Question: Thank you for reading this question and the attempt you will put into this to help me,appreciate it.
Anyways, i have an excel file that i am trying to get into SQL via import. Everything works fine but when I check excel i see some rows as null where there should be values. (btw my date format in SQL is mdy). So I checked in excel and saw that the dates were a little different so i selected the column and formatted them the same. However i still noticed the same error. Upon further investigation I realize the dates are still different in the fomular bar and the dates formatted as '30-sept-93 (with the little green mark in the corner) come over correctly while those that look like 5/7/1993.
I was wondering if there was some way or macro that i can change all those dates to ACTUALLY be like this correct rather than just looking right and breaking in SQL

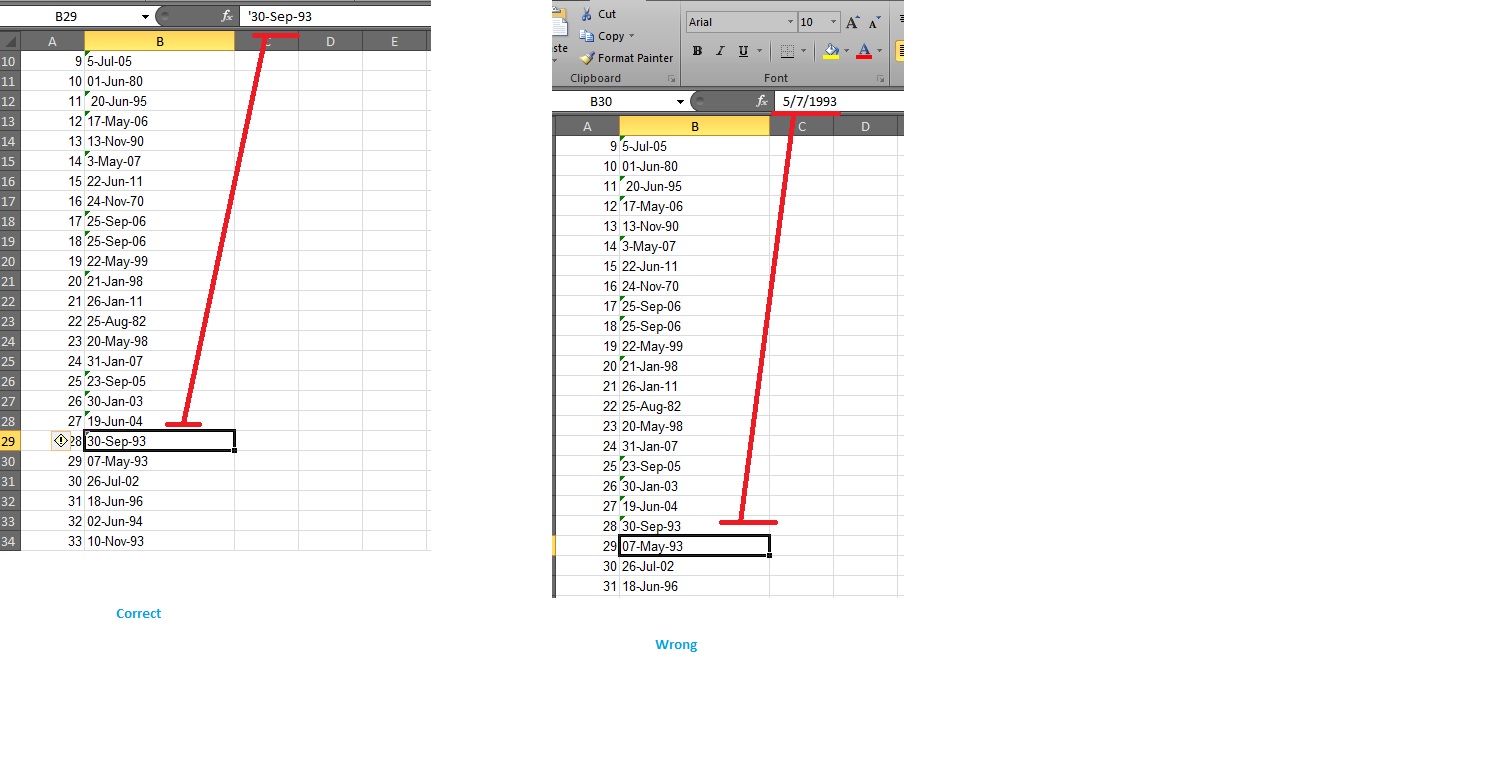
Answer: Try using '=DATEVALUE(TEXT(A1,"DD-MMM-YYYY"))' function on that column.